【题型】解答题　【知识点】解析几何　【难度】easy
已知椭圆 \(\Gamma: \frac{x^2}{a^2} + \frac{y^2}{b^2} = 1\ (a > b > 0)\) 的上顶点为 \(A(0,1)\)，离心率 \(e = \frac{\sqrt{3}}{2}\)，过点 \(P(-2,1)\) 的直线 \(l\) 与椭圆 \(\Gamma\) 交于 \(B\)，\(C\) 两点，直线 \(AB\)、\(AC\) 分别与 \(x\) 轴交于点 \(M\)、\(N\)。

\noindent
(1) 求椭圆 \(\Gamma\) 的方程；
\noindent
(2) 已知命题“对任意直线 \(l\)，线段 \(MN\) 的中点为定点”为真命题，求 \(\triangle AMN\) 的重心坐标；
\noindent
(3) 是否存在直线 \(l\)，使得 \(S_{\triangle AMN} = 2S_{\triangle ABC}\)？若存在，求出所有满足条件的直线 \(l\) 的方程；若不存在，请说明理由。（其中 \(S_{\triangle AMN}\)、\(S_{\triangle ABC}\) 分别表示 \(\triangle AMN\)、\(\triangle ABC\) 的面积）
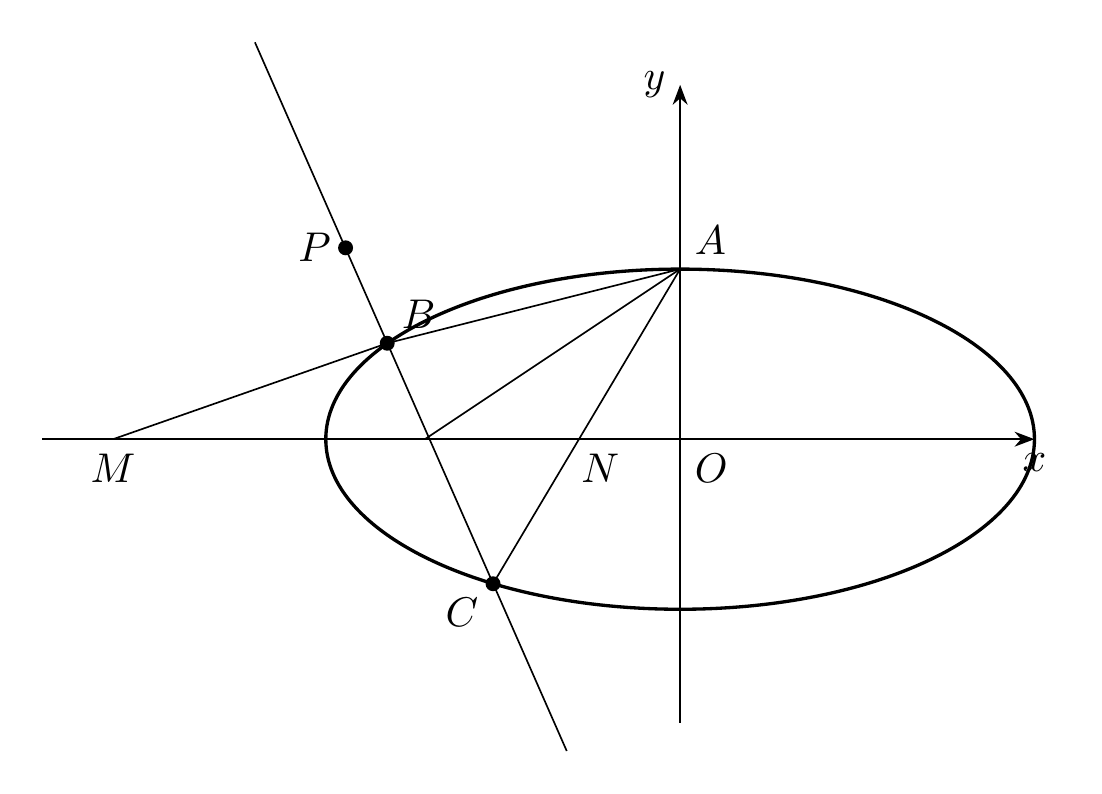
【解答】
\noindent
【答案】(1) \(\frac{x^2}{4} + y^2 = 1\)
\noindent
(2) \(\left(-\frac{4}{3},\frac{1}{3}\right)\)
\noindent
(3) \(x + 2y = 0\)
\noindent
【分析】(1) 依题意可得 \(b=1\)，\(e = \frac{c}{a} = \frac{\sqrt{3}}{2}\)，再由 \(c^2 = a^2 - b^2\)，即可求出 \(a\)，从而得到椭圆方程；
\noindent
(2) 依题意不妨取直线 \(l\) 为 \(y = -x - 1\)，联立直线与椭圆方程，求出 \(B\)、\(C\) 点的坐标，从而求出 \(M\)、\(N\) 的坐标，再求出 \(\triangle AMN\) 的重心坐标；
\noindent
(3) 设直线 \(l: y - 1 = k(x + 2)\ (k < 0)\)，\(B(x_1,y_1)\)，\(C(x_2,y_2)\)，联立直线与椭圆方程，消元、列出韦达定理，由直线 \(AB\) 的方程得到 \(x_M\)，同理得到 \(x_N\)，由面积的关系得到 \(x_1x_2 + 2(x_1 + x_2) + 4 = \frac{1}{2k^2}\)，从而求出 \(k\)。
\noindent
【详解】(1) 依题意 \(b = 1\)，\(e = \frac{c}{a} = \frac{\sqrt{3}}{2}\)，又 \(c^2 = a^2 - b^2\)，
解得 \(a = 2\)，所以椭圆 \(\Gamma\) 的方程为 \(\frac{x^2}{4} + y^2 = 1\)；
\noindent
(2) 因为命题“对任意直线 \(l\)，线段 \(MN\) 的中点为定点”为真命题，
可以取直线 \(l\) 为 \(y = -x - 1\)，由
\[
\begin{cases}
\frac{x^2}{4} + y^2 = 1 \\
y = -x - 1
\end{cases},
\]
解得
\[
\begin{cases}
x = -\frac{8}{5} \\
y = \frac{3}{5}
\end{cases}
\quad\text{或}\quad
\begin{cases}
x = 0 \\
y = -1
\end{cases},
\]
所以 \(B\left(-\frac{8}{5},\frac{3}{5}\right)\)，\(C(0,-1)\)，
则 \(l_{AB}: y = \frac{1}{4}x + 1\)，所以 \(M(-4,0)\)，\(l_{AC}: x = 0\)，所以 \(N(0,0)\)，
设 \(\triangle AMN\) 的重心为 \(G\)，则 \(x_G = \frac{1}{3}(-4 + 0 + 0) = -\frac{4}{3}\)，\(y_G = \frac{1}{3}(0 + 0 + 1) = \frac{1}{3}\)，
所以 \(G\left(-\frac{4}{3},\frac{1}{3}\right)\)，即 \(\triangle AMN\) 的重心坐标为 \(\left(-\frac{4}{3},\frac{1}{3}\right)\)。
（5）代入韦达定理求解。